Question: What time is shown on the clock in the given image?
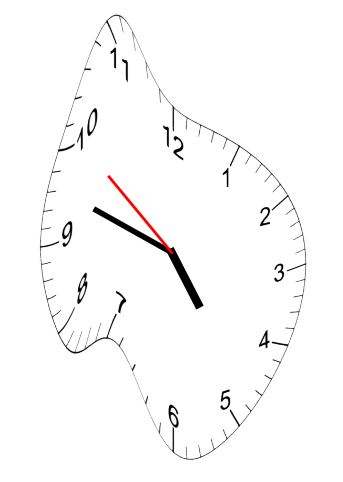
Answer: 04:47:51